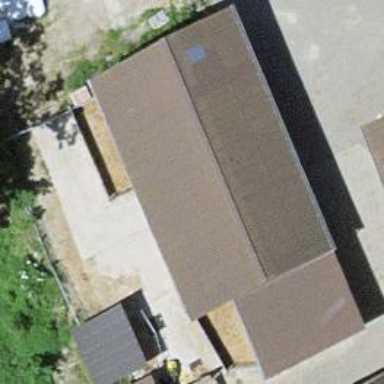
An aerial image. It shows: Shed.